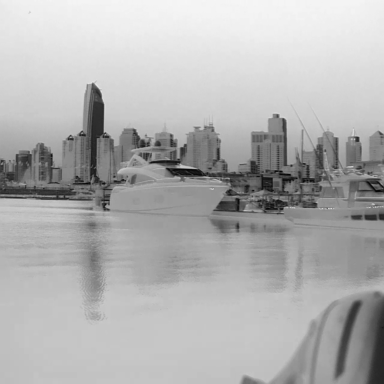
There are two canoes in the infrared image.